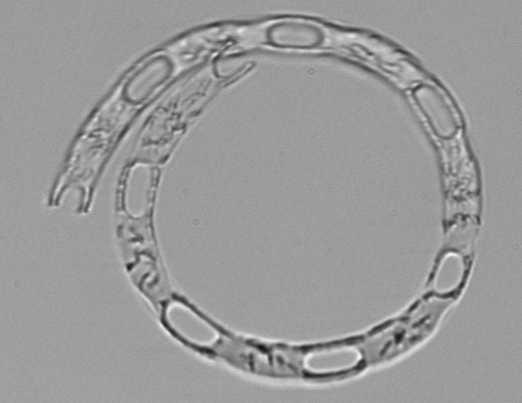
Label: Eucampia